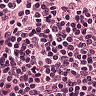
Metastatic tissue present: no